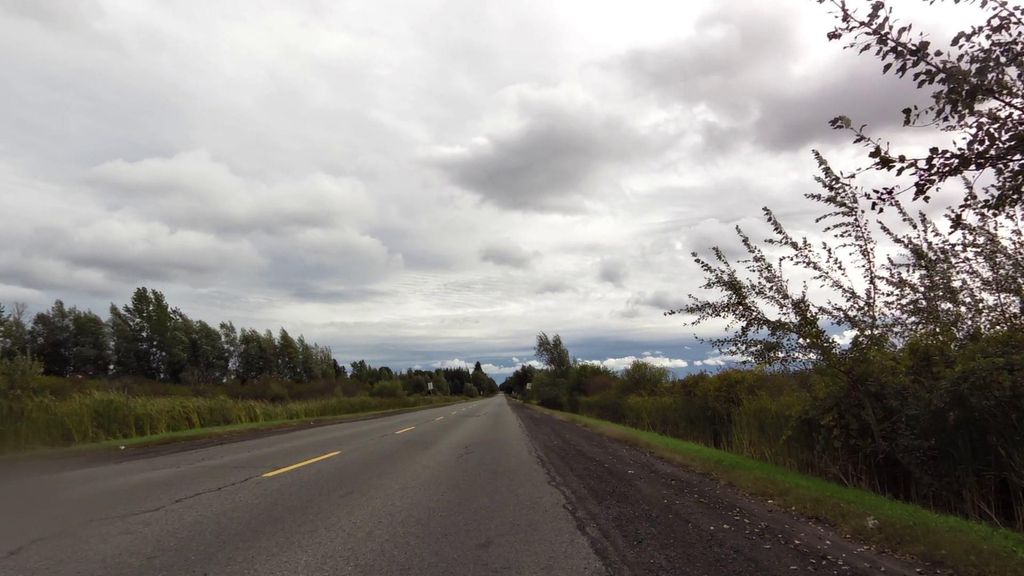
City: ottawa-gatineau